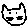
Label: cat